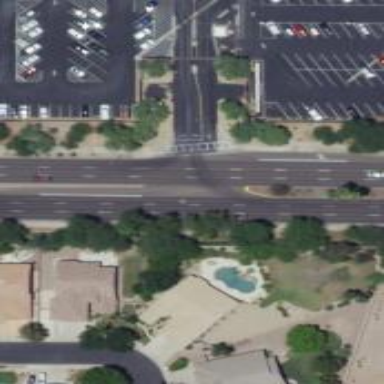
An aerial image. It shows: Solid stop line on the road marking.